Aerial crown-view tile of a tropical tree (Barro Colorado Island, Panama), acquired 20250715:
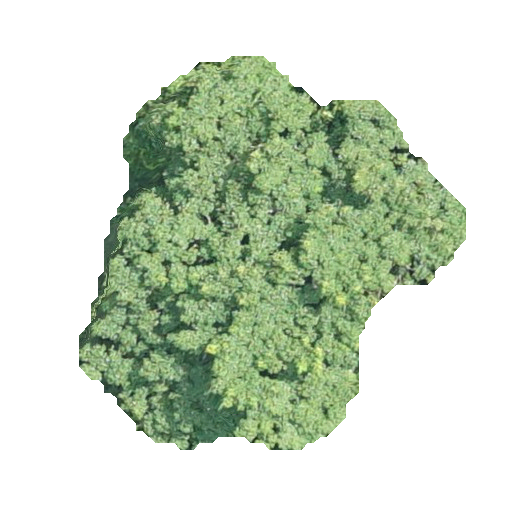
Species: Ceiba pentandra
GBIF accepted scientific name: Ceiba pentandra
Crown area: 151.014 m²